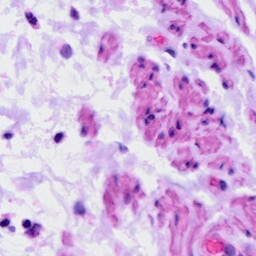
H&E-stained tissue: Ovarian